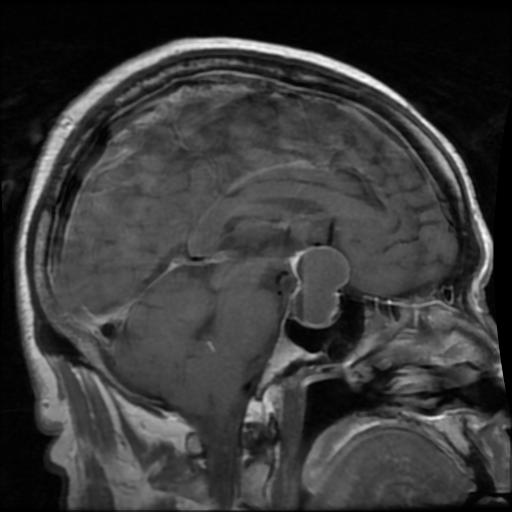
Label: pituitary